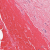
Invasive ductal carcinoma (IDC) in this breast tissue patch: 0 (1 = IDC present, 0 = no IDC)